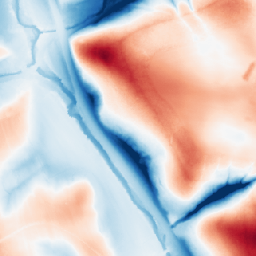
Category: edge_preserving
Decomposition family: guided
Decomposition parameters: radius: 32
eps: 0.1
Upsampling method: area
Upsampling parameters: scale: 8
Upsampling scale: 8